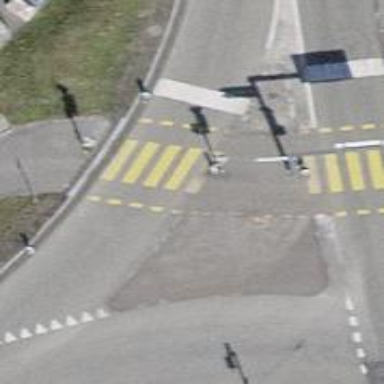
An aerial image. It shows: Road crossing with traffic signals.